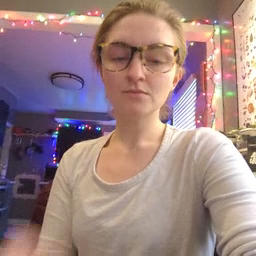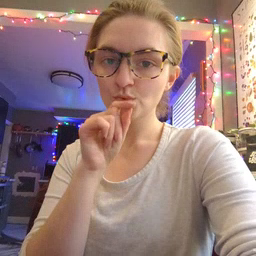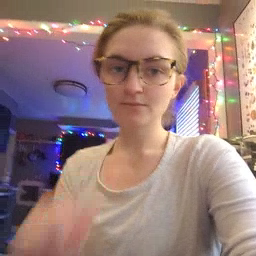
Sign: hen